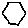
Label: hexagon